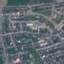
Land use / land cover: Residential